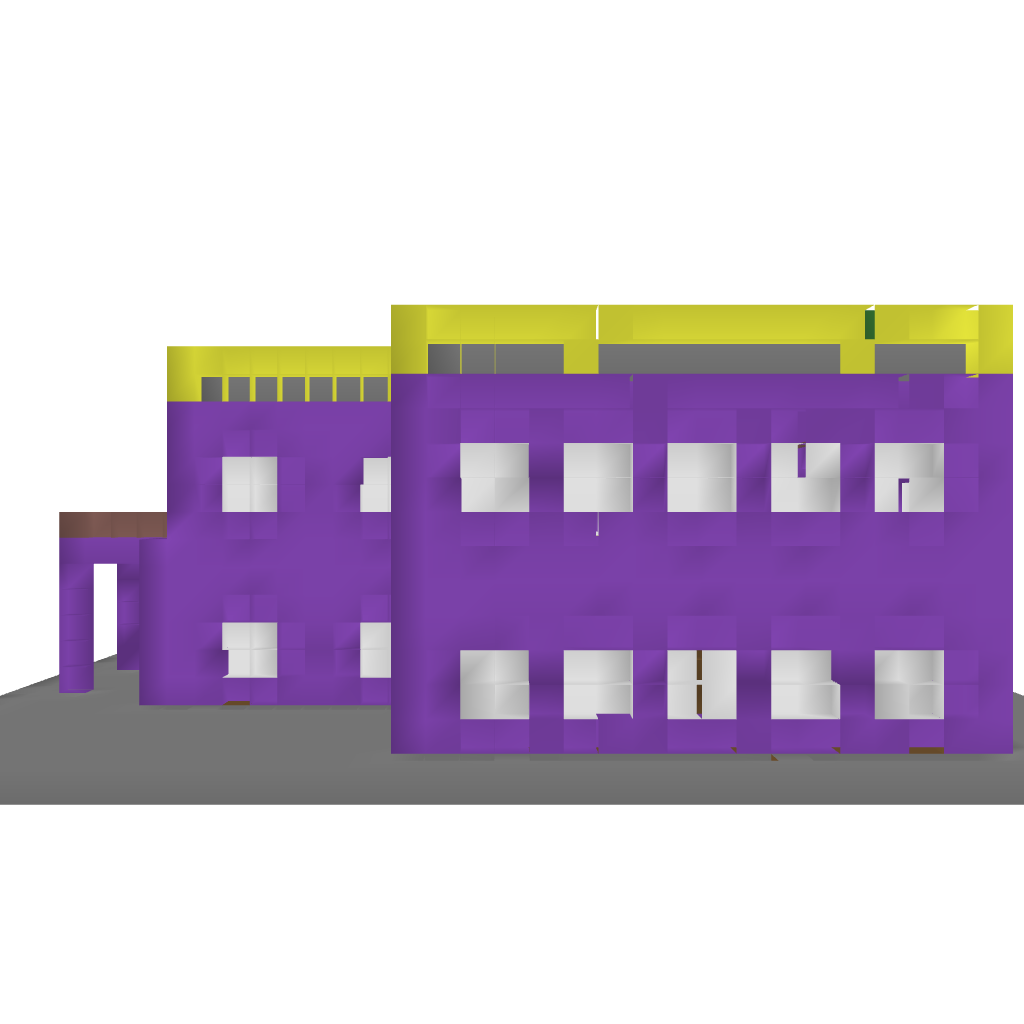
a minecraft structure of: Mansion by Alurra17 bad low quality